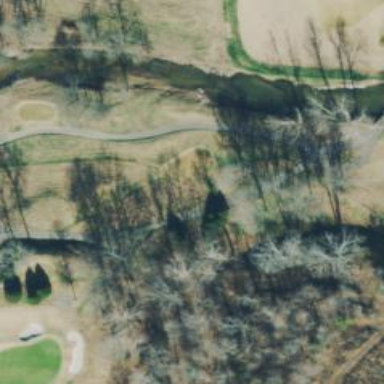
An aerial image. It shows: Path designated for golf carts.